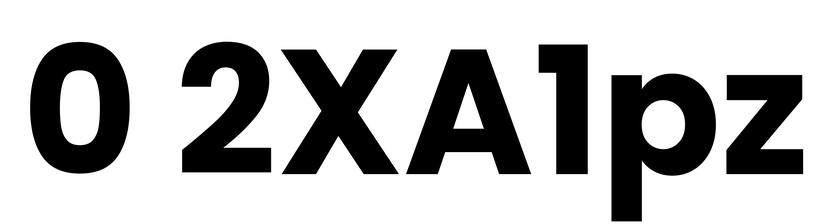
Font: Poppins-Bold